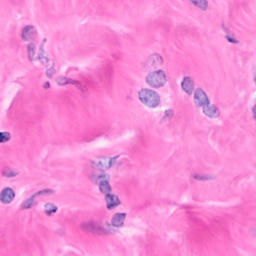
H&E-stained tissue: Breast